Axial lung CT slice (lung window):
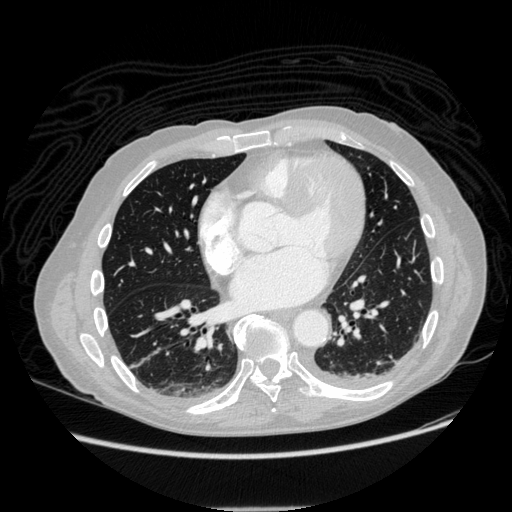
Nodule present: no